Interaction volume radius: 5 \u00c5
Interaction volume height: 10 \u00c5
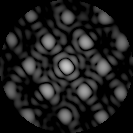
Disorder parameter: 0.2037